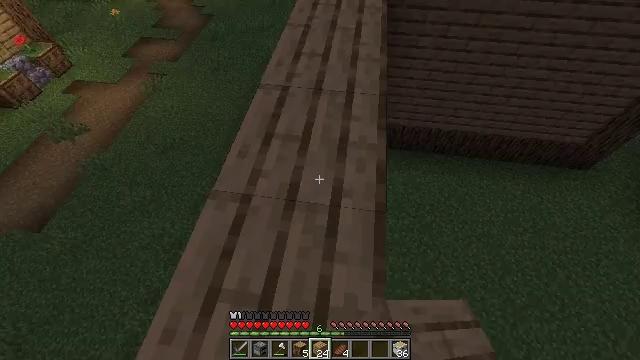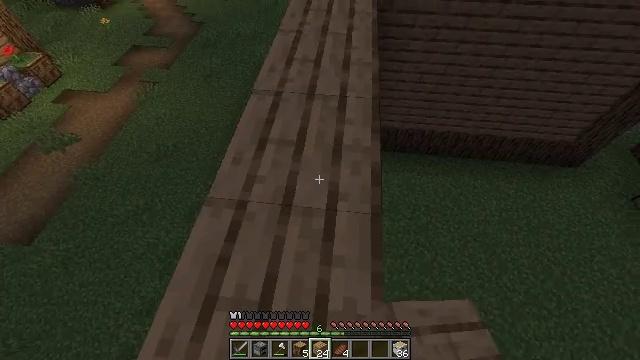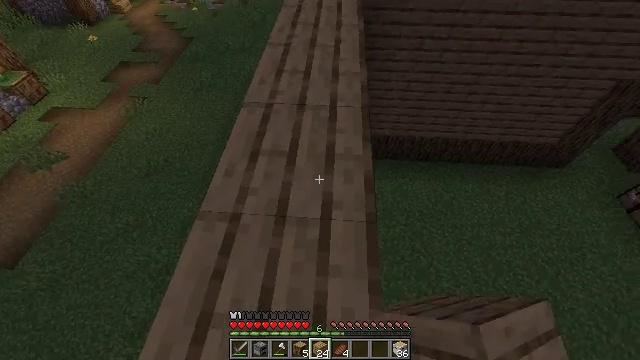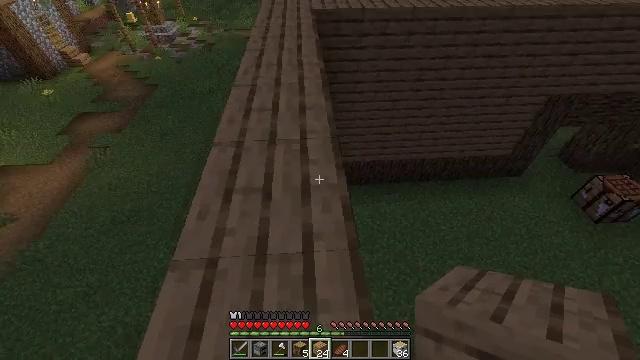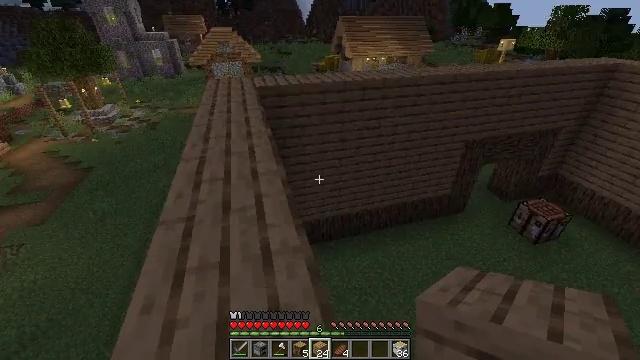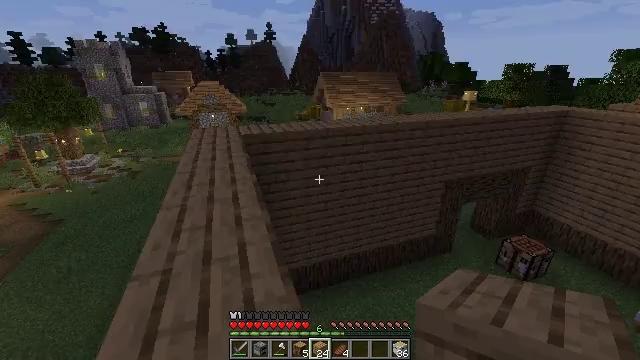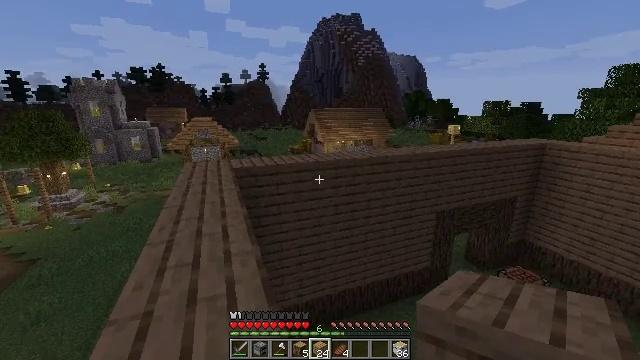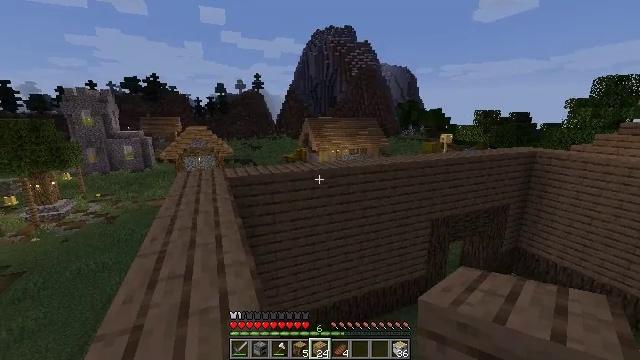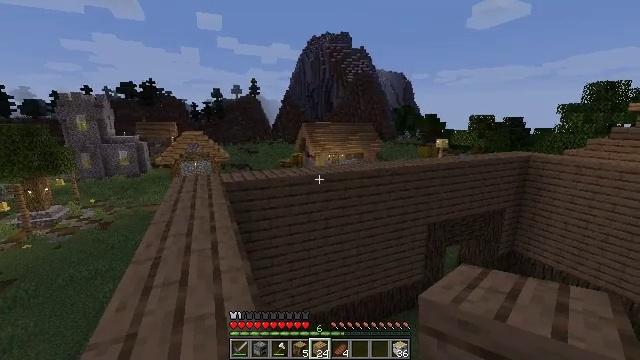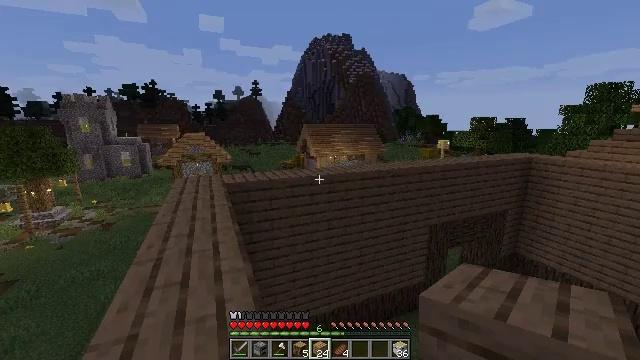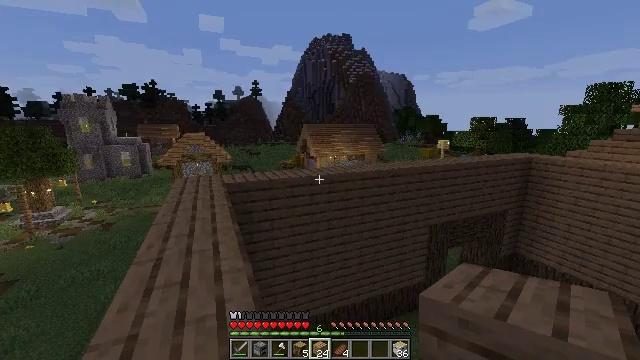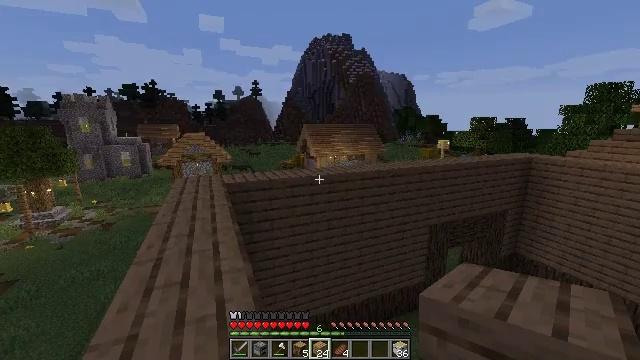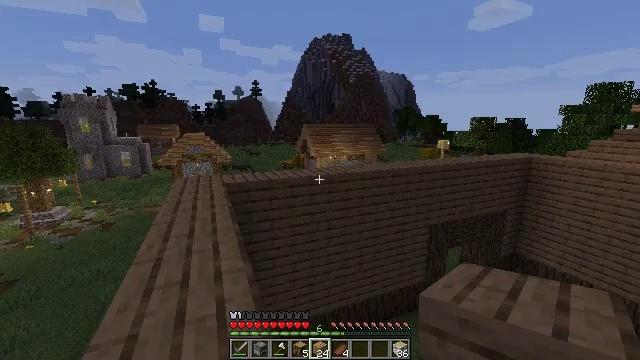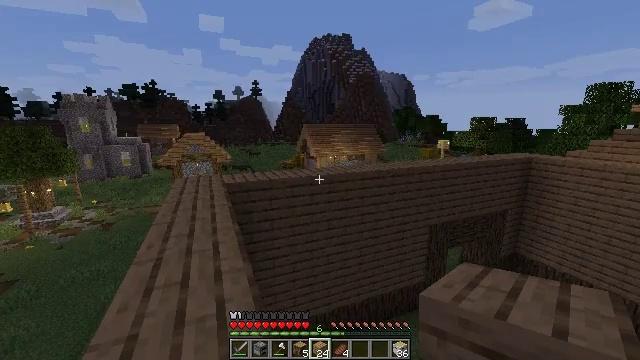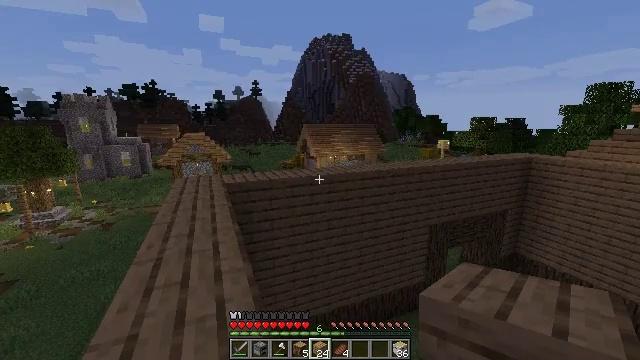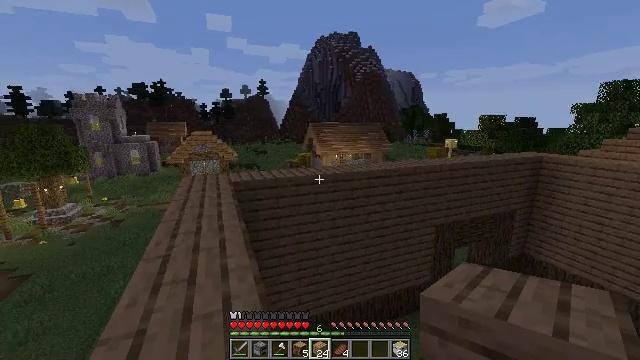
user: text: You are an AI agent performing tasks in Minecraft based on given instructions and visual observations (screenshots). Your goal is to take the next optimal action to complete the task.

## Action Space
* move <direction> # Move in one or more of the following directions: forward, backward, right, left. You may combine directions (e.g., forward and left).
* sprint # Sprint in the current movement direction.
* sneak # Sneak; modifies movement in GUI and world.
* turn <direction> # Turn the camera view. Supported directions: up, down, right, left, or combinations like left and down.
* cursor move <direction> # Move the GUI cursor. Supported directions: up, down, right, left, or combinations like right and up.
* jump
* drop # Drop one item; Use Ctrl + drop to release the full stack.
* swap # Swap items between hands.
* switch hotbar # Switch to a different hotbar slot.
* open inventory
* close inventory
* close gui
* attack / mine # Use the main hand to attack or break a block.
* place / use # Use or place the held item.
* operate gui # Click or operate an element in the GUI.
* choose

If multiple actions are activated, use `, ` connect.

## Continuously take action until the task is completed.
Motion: motion action
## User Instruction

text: Make six sticks into a ladder in the crafting table.
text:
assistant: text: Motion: sneak, turn right
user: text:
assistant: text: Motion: sneak, turn right and up
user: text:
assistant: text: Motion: sneak, turn right and up
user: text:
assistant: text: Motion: sneak, turn right and up
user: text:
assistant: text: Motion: sneak, turn right and up
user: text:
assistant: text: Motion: sneak, turn right and up
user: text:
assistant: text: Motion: sneak, turn right and up
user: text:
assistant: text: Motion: sneak, turn up
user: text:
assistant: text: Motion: sneak
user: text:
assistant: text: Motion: sneak
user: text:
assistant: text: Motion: sneak
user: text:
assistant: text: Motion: sneak
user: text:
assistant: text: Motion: sneak
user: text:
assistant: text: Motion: sneak
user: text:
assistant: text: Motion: sneak, turn left
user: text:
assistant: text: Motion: sneak
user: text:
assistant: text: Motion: sneak, turn right and down
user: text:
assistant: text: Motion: sneak, turn right and down
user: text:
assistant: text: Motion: sneak, turn right and down
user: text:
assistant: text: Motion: sneak, turn right and down
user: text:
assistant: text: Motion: sneak, turn right
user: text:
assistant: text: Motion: sneak, turn right
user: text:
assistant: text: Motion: sneak, turn right
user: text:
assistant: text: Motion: sneak, turn right
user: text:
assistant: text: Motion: sneak, turn right
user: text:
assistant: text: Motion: sneak, turn right
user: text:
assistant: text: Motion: sneak, turn right
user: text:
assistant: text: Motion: sneak
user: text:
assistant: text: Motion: sneak
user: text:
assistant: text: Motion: sneak